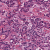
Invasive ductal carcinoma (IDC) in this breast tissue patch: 1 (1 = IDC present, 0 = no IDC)